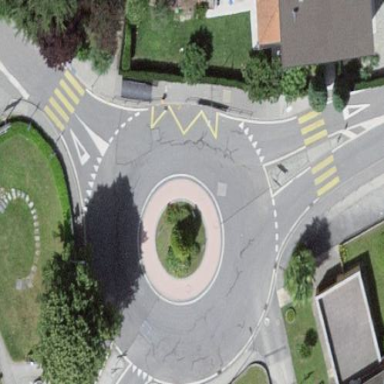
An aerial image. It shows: Tertiary road made of asphalt leading to roundabout junction.